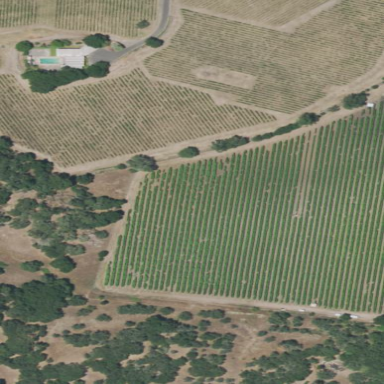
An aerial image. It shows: Orchard filled with olive trees.